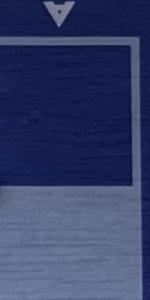
Label: Empty